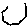
Label: hexagon